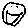
Label: smiley face